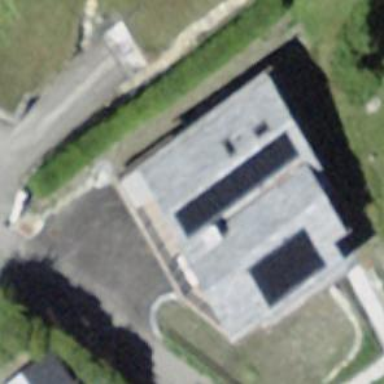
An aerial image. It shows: Solar power generator using photovoltaic method with solar photovoltaic panel types.